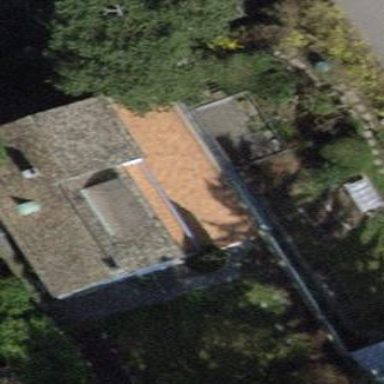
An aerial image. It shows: Detached building with gabled roof.